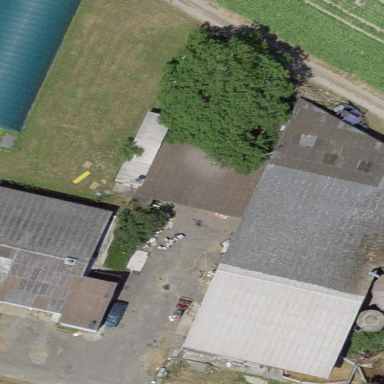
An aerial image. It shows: Farmyard area.